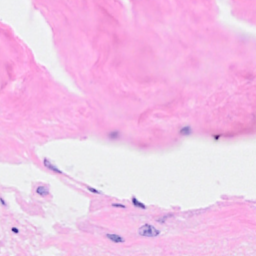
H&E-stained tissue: Breast